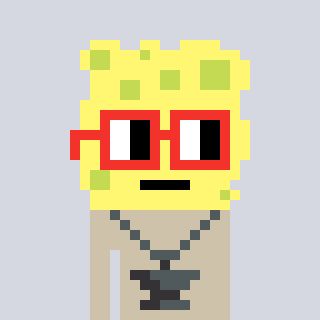
a pixel art character with square red glasses, a sponge-shaped head and a bege-colored body on a cool background